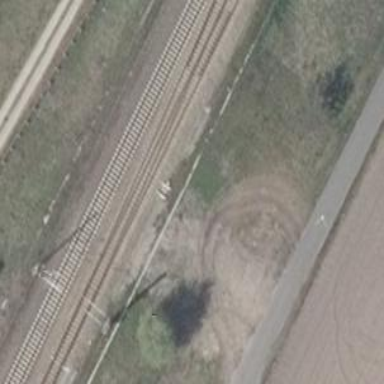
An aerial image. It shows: Railway track with contact line for electrification.